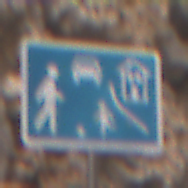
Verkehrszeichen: BeginnVerkehrsberuhigterBereich
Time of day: Midday
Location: Outdoor (Urban)
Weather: PartlyCloudy
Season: NotSpecified
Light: Natural